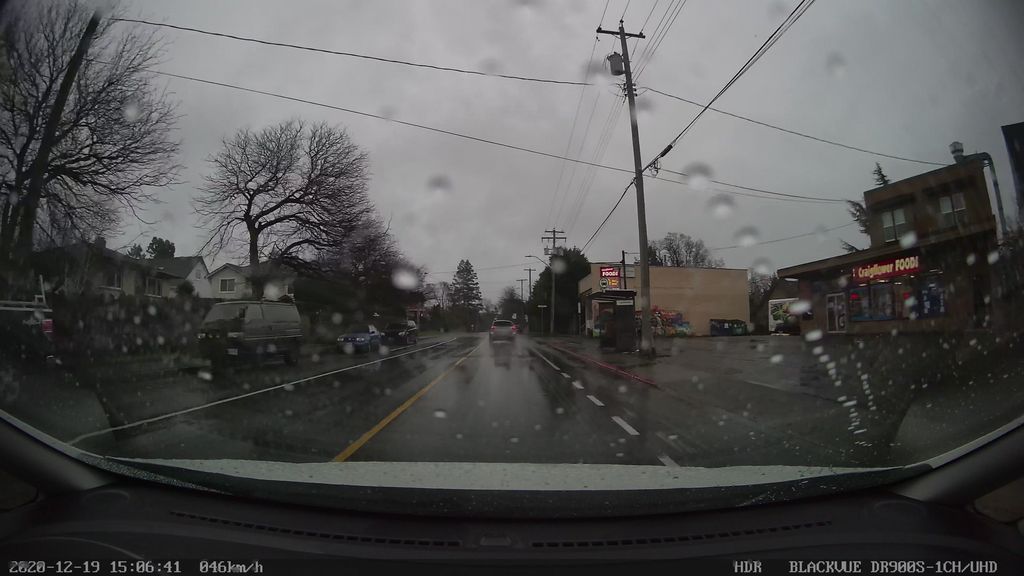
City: victoria